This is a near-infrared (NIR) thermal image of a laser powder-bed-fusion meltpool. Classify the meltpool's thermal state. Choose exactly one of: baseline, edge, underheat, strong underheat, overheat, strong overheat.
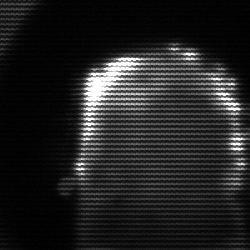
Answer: baseline